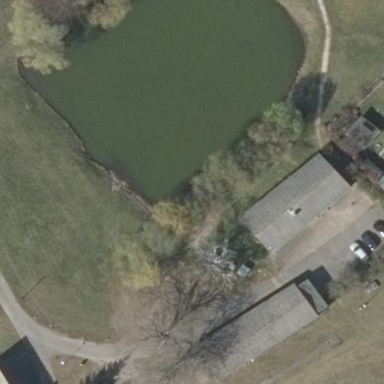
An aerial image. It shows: Pond with natural water.